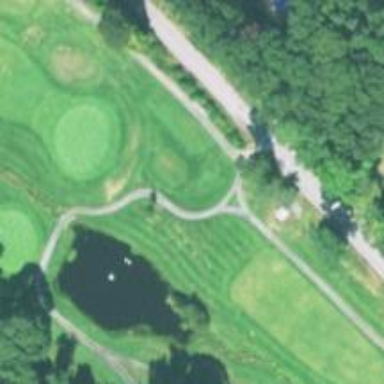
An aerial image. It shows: Path for both road and golf.